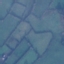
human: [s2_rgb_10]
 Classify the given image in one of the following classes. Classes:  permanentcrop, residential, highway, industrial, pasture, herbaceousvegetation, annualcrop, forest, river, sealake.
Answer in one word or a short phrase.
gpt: Pasture